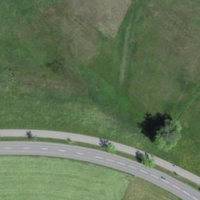
EUNIS habitat code: 23
Species observed at this site:
Caltha palustris
Iris sibirica